Question: What company is involved?
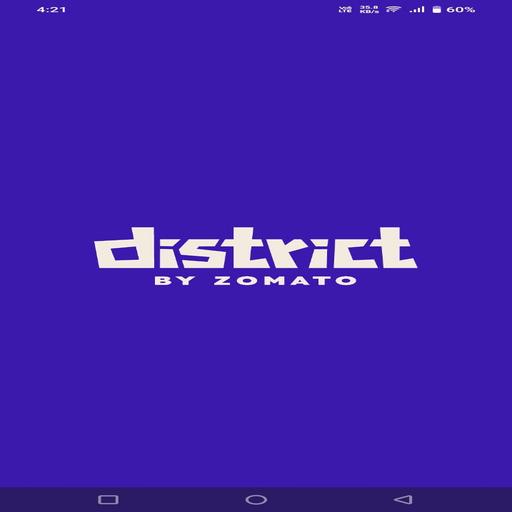
Answer: Zomato